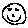
Label: smiley face